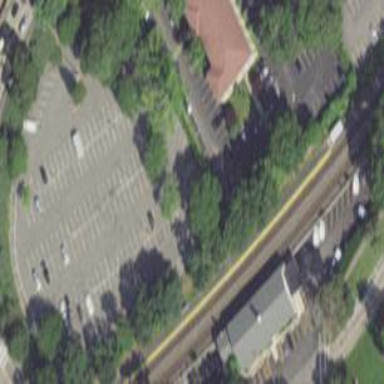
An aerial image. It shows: Parking area with surface dedicated for park and ride.